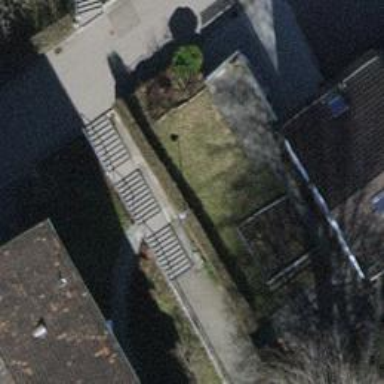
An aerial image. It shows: Steps made of asphalt.